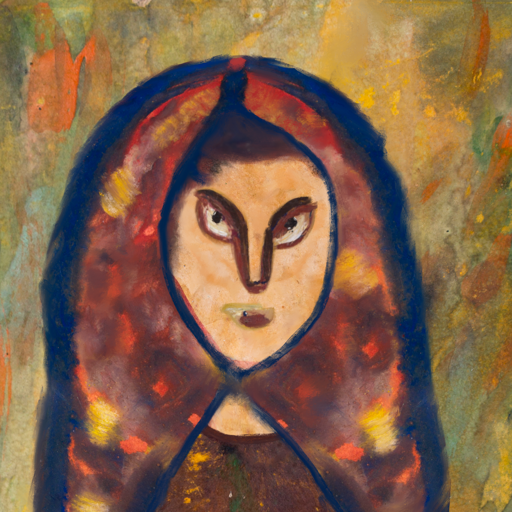
Background: Comrade, Head And Neck Front: Childish, Face Front: After_Raid, Bust: Comrade, Hair Front: Blank, Head Accessory: Mother_And_Son_Mother_Scarf, Second Necklace: Blank, Necklace: Blank, Baby: Blank